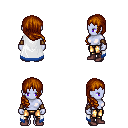
a pixel art fantasy rpg character, female body template, dark elf, purple skin, white trimmed cape, gold greaves, brunette right-swept hairstyle, leather bracers, maroon shoes, four views (front, back, left, right), 2x2 character sprite sheet, small pixel art, hard edges, no anti-aliasing